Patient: sex F, age 58
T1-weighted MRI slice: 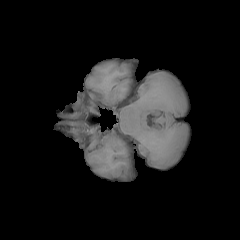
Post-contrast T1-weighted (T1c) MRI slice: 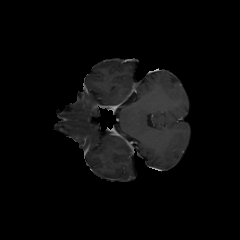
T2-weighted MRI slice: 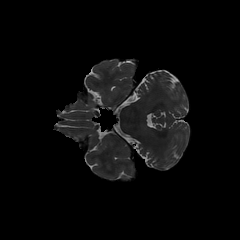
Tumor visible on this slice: no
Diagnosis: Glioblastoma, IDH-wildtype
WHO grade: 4